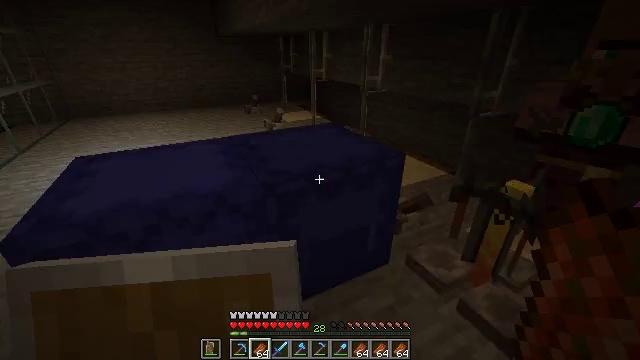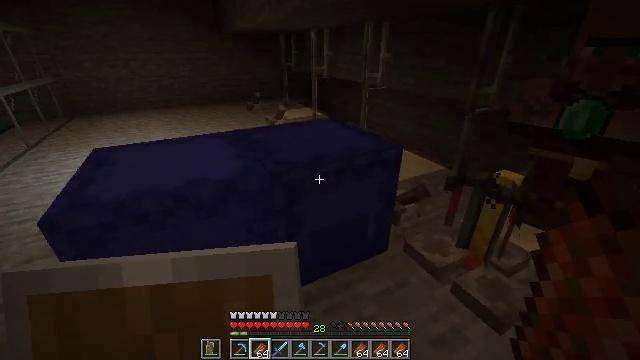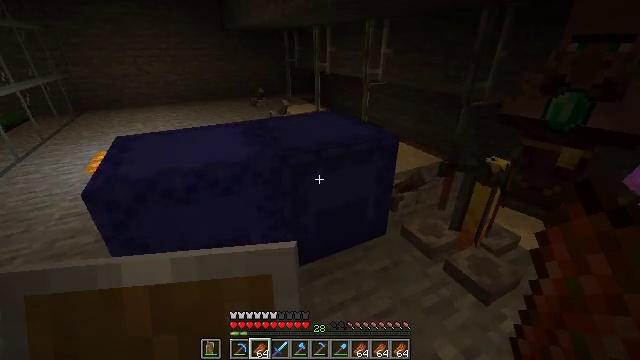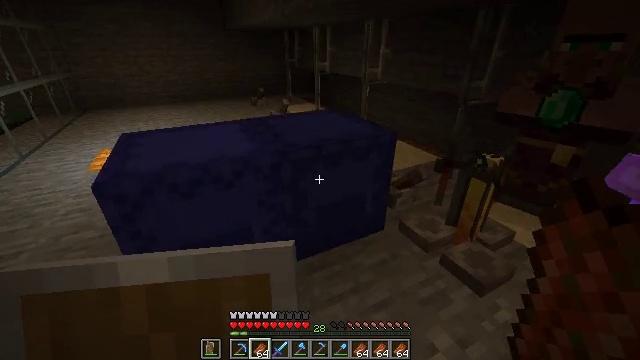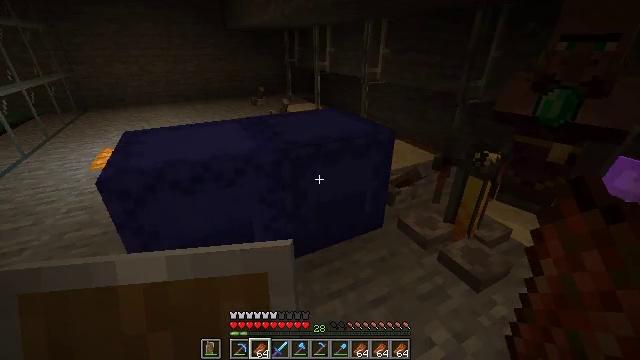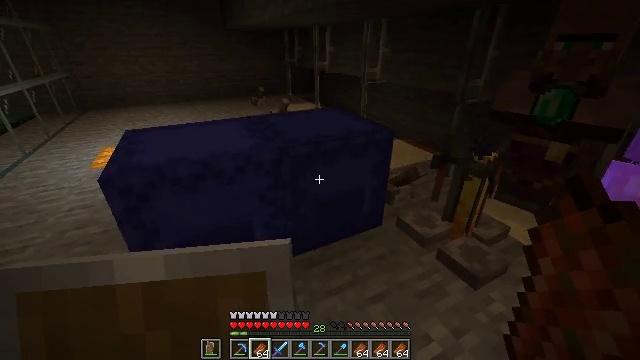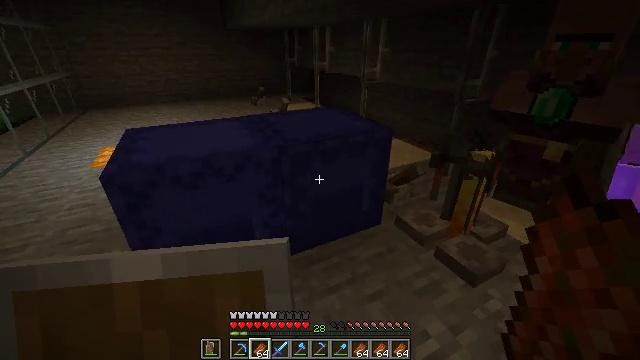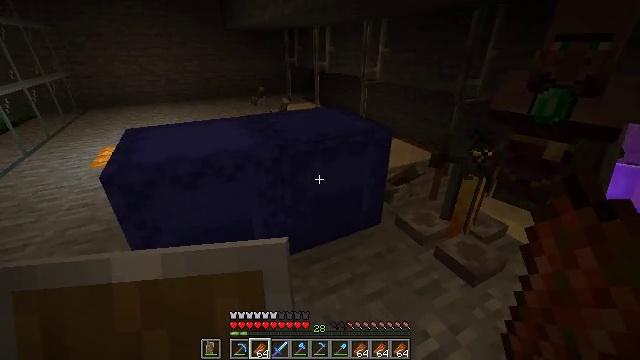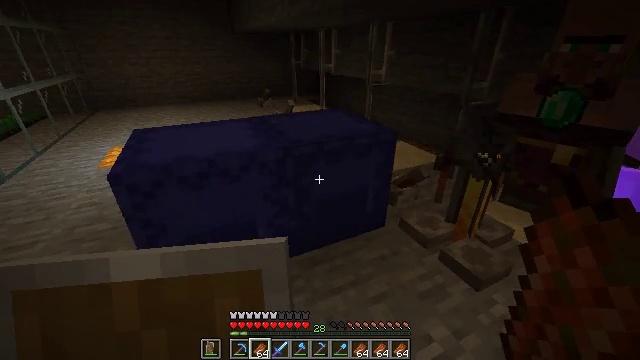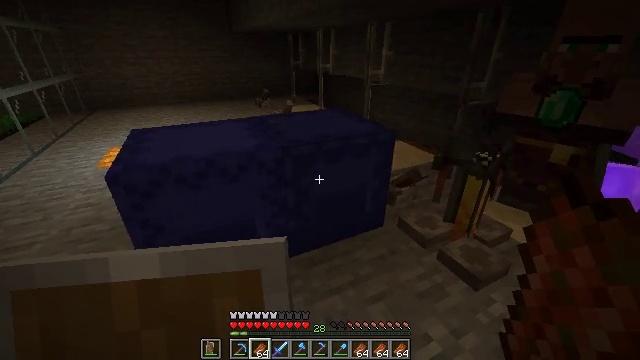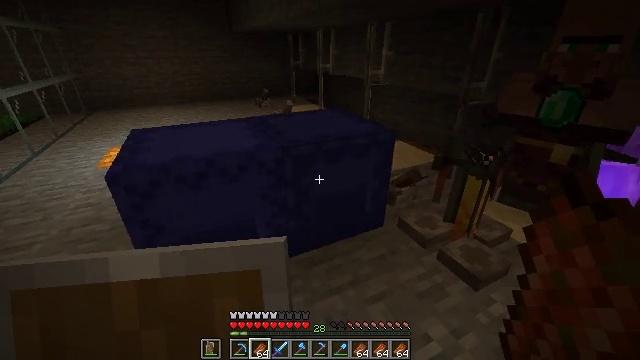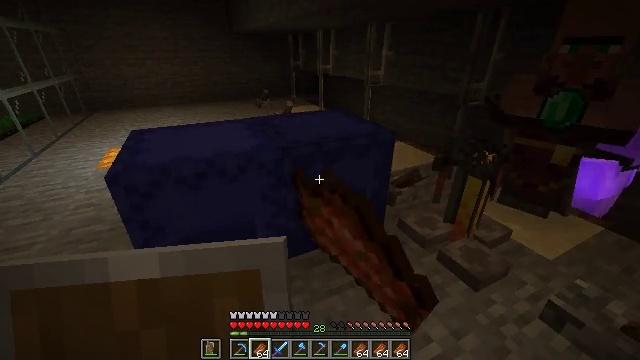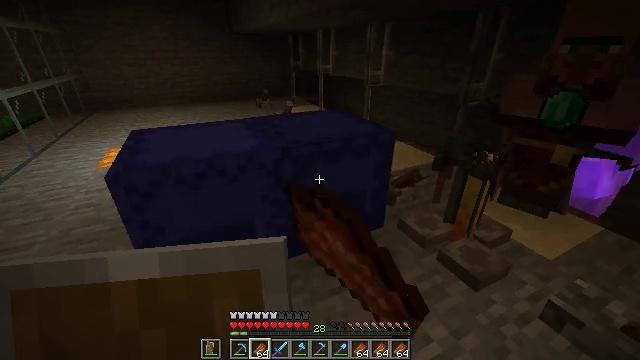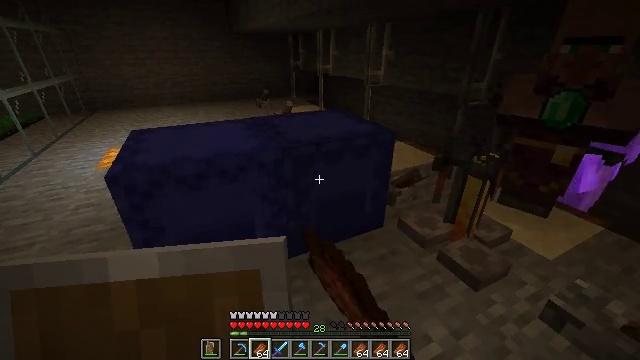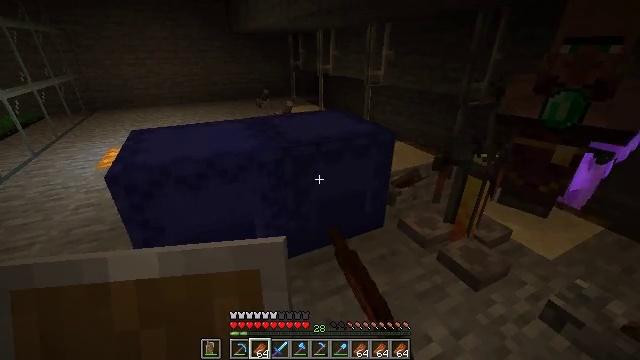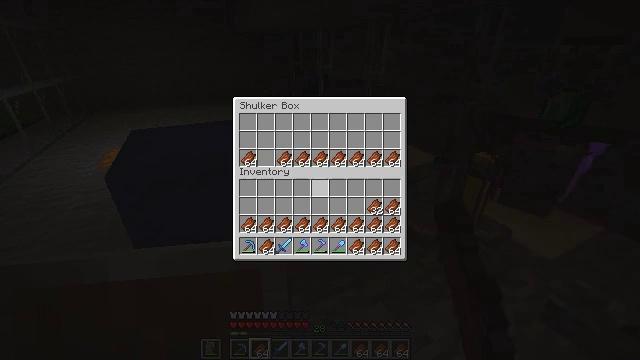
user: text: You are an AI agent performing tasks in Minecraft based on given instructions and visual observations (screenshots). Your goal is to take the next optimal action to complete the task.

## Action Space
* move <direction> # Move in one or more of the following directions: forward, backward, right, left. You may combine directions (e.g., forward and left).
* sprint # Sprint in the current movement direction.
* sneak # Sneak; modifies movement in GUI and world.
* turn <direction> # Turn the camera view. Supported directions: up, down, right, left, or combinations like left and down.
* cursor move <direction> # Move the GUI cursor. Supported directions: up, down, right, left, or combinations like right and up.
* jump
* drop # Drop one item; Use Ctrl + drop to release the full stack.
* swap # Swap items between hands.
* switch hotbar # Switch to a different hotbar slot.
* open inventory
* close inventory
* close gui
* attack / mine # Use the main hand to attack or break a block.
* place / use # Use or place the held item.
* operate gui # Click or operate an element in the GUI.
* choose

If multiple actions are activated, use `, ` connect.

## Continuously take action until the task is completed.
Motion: motion action
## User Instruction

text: Reclaim the blue shulker box for storage.
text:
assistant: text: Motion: move back
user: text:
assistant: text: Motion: no_op
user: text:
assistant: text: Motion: no_op
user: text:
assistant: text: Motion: no_op
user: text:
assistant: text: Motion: no_op
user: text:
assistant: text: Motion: no_op
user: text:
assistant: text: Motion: no_op
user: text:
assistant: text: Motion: turn left
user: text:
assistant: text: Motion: no_op
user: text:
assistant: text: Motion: use / place
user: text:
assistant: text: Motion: use / place
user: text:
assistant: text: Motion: use / place
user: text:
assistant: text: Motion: use / place
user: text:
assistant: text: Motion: no_op
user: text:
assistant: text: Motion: no_op
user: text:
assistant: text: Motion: no_op
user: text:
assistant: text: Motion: no_op
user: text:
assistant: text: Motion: no_op
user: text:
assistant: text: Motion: no_op
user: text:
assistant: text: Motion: no_op
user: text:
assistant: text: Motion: no_op
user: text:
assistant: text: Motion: no_op
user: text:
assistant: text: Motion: no_op
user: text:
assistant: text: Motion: no_op
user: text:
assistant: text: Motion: no_op
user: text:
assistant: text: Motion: no_op
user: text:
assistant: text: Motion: no_op
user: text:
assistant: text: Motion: no_op
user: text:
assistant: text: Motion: no_op
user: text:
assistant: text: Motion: turn left